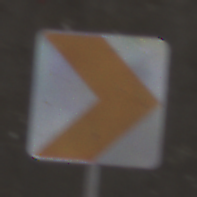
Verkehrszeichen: RichtungstafelnInKurvenKleinLinks
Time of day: MorningAfternoon
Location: Outdoor (Suburban)
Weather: PartlyCloudy
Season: NotSpecified
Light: Natural